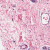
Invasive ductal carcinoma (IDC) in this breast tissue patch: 0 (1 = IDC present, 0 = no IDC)